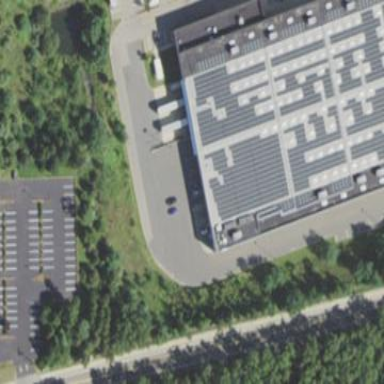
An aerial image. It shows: Wholesale shop building.